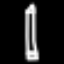
Label: pencil